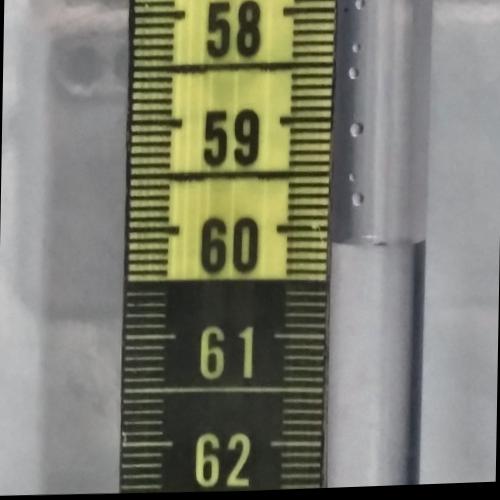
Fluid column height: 60.1 cm